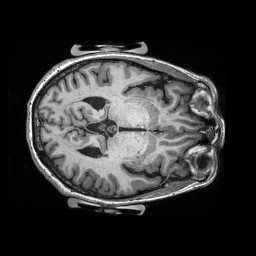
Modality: T1w
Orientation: coronal